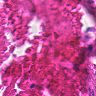
Metastatic tissue present: no